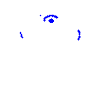
Particle: electron